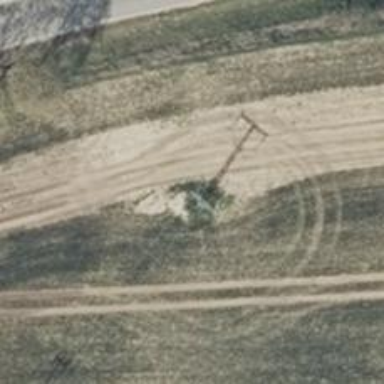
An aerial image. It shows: Power pole.